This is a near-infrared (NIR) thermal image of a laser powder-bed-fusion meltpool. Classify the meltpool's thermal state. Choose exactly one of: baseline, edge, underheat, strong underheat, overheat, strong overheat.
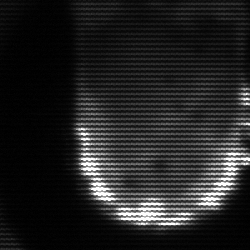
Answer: baseline